Field crop: maize
Growth stage: 1
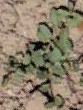
Species: convolvulus